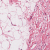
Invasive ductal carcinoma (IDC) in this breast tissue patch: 0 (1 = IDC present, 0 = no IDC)